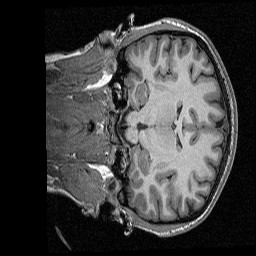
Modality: T1w
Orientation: coronal
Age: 18
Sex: female
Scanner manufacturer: siemens
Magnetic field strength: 3 T
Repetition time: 2.3 s
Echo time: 0.00298 s